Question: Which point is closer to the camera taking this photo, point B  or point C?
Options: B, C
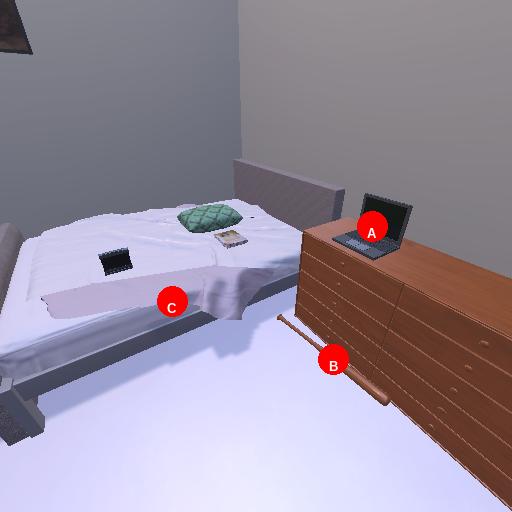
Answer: B